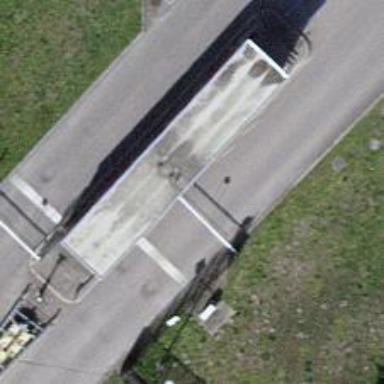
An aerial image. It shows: Lift gate barrier.